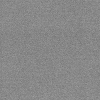
Atmospheric dust classification: dusty